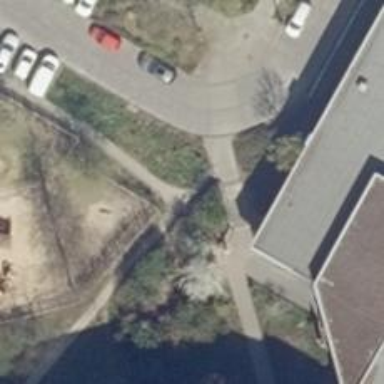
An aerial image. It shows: Concrete footway.